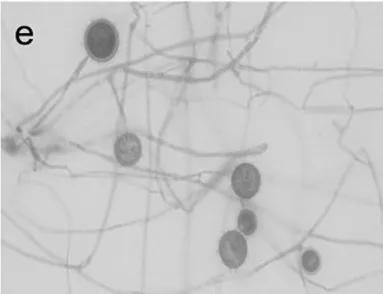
Fungal morphology under microscopy by taking colonies, respectively. A filamentous form with tuberculate macroconidia on the septate hyphae (lactic acid phenol cotton blue staining).
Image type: radiology (x_ray)